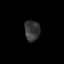
Tissue: skin
Cell type: Epithelial cells
Senescence score: 0.2652
Nuclear area (px): 305
Mean DAPI intensity: 54